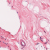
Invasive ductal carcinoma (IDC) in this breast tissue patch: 0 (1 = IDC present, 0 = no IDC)